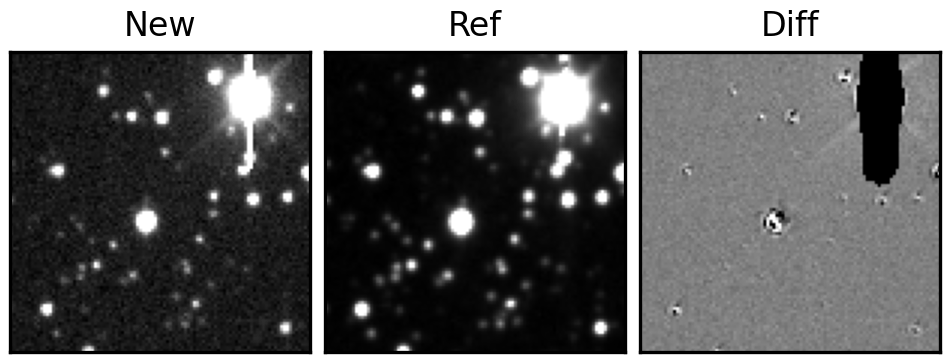
Label: bogus